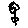
Label: flower